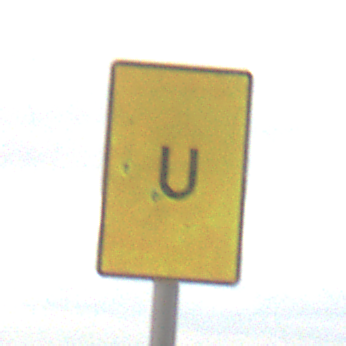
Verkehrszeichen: AnkuendigungOderFortsetzungUmleitungOhnePfeilsymbol
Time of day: MorningAfternoon
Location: Outdoor (Nature)
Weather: Overcast
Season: NotSpecified
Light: Natural